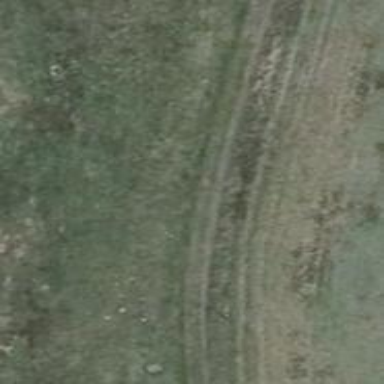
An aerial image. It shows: Sandy track road with grade3 tracktype.